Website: walmart
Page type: billing-address
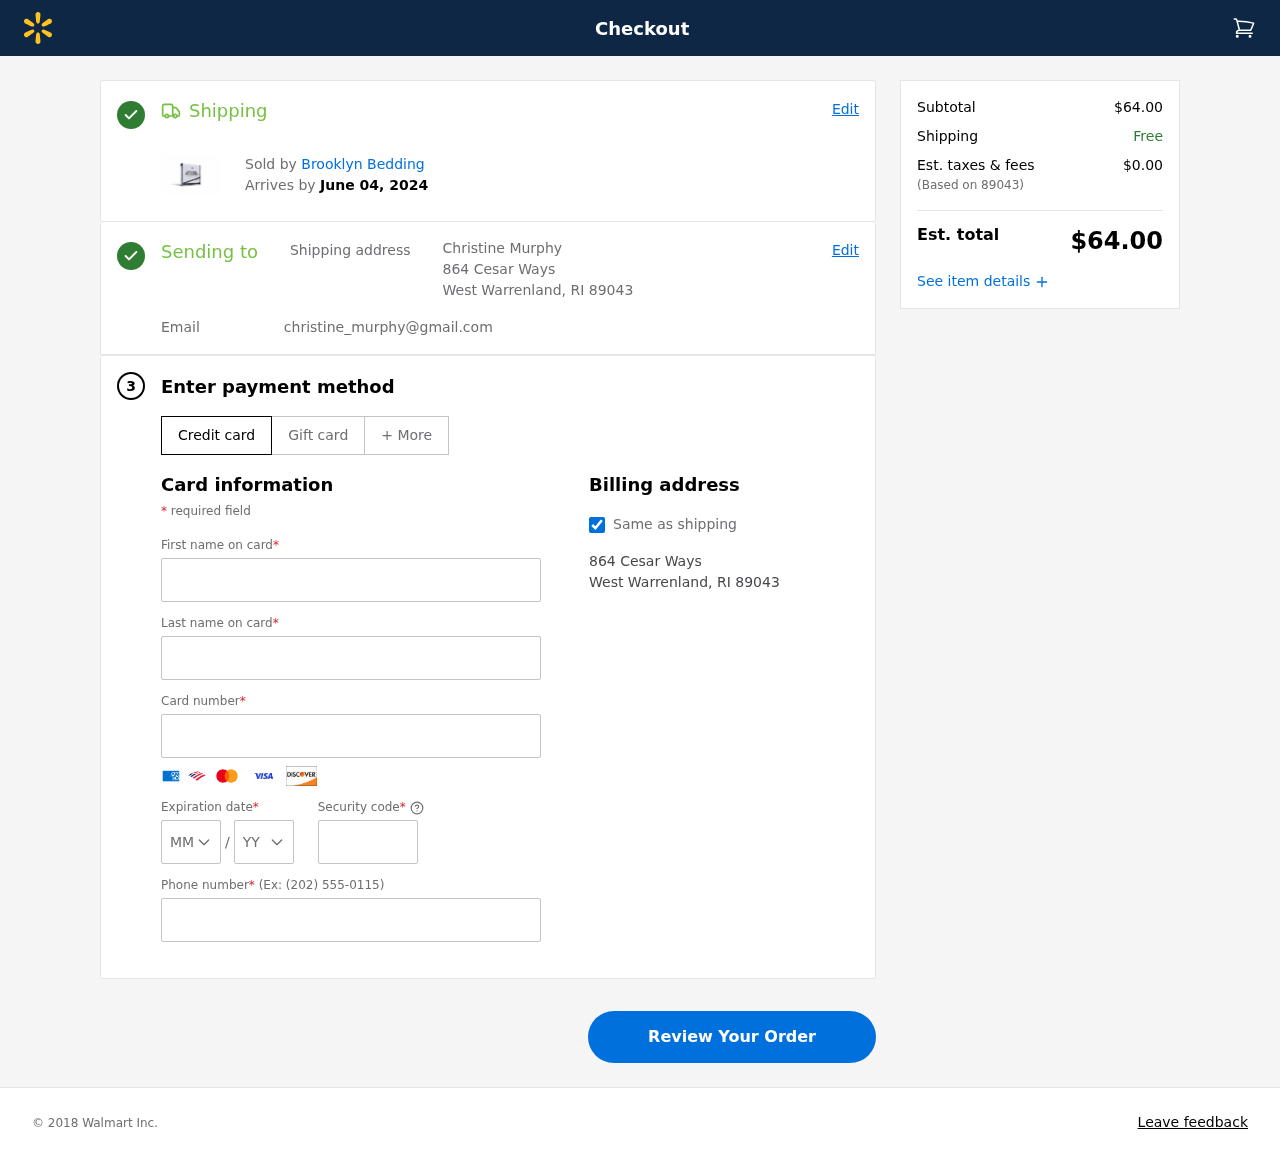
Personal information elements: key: PII_CARD_CVV
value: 857
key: PII_CARD_EXPIRY_MONTH
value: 08
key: PII_CARD_EXPIRY_YEAR
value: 26
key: PII_CARD_NUMBER
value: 6563 3785 8806 4994
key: PII_CITY_STATE_ZIP
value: West Warrenland, RI 89043
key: PII_EMAIL
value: christine_murphy@gmail.com
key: PII_FIRSTNAME
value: Christine
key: PII_FULLNAME
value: Christine Murphy
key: PII_LASTNAME
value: Murphy
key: PII_PHONE
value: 8452697216
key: PII_POSTCODE
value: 89043
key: PII_STREET
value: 864 Cesar Ways
Product elements: key: PRODUCT1_BRAND
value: Brooklyn Bedding
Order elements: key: ORDER_DELIVERY_DATE
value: June 04, 2024
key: ORDER_SUBTOTAL
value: $64.00
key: ORDER_TAX
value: $0.00
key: ORDER_TOTAL
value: $64.00